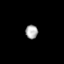
Tissue: prostate
Cell type: T cells
Senescence score: 0.3149
Nuclear area (px): 165
Mean DAPI intensity: 171.255